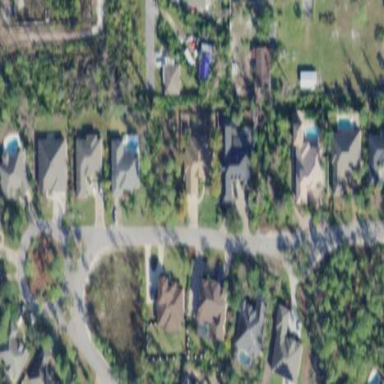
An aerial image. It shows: Residential area consisting of single-family homes.